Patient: sex M, age 60
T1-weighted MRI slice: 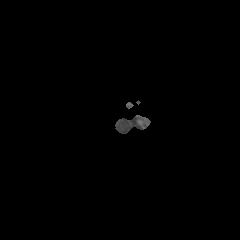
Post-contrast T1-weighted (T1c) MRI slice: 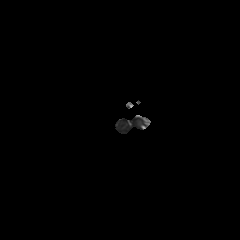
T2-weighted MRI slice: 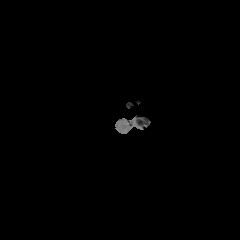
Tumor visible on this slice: no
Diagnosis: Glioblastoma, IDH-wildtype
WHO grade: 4